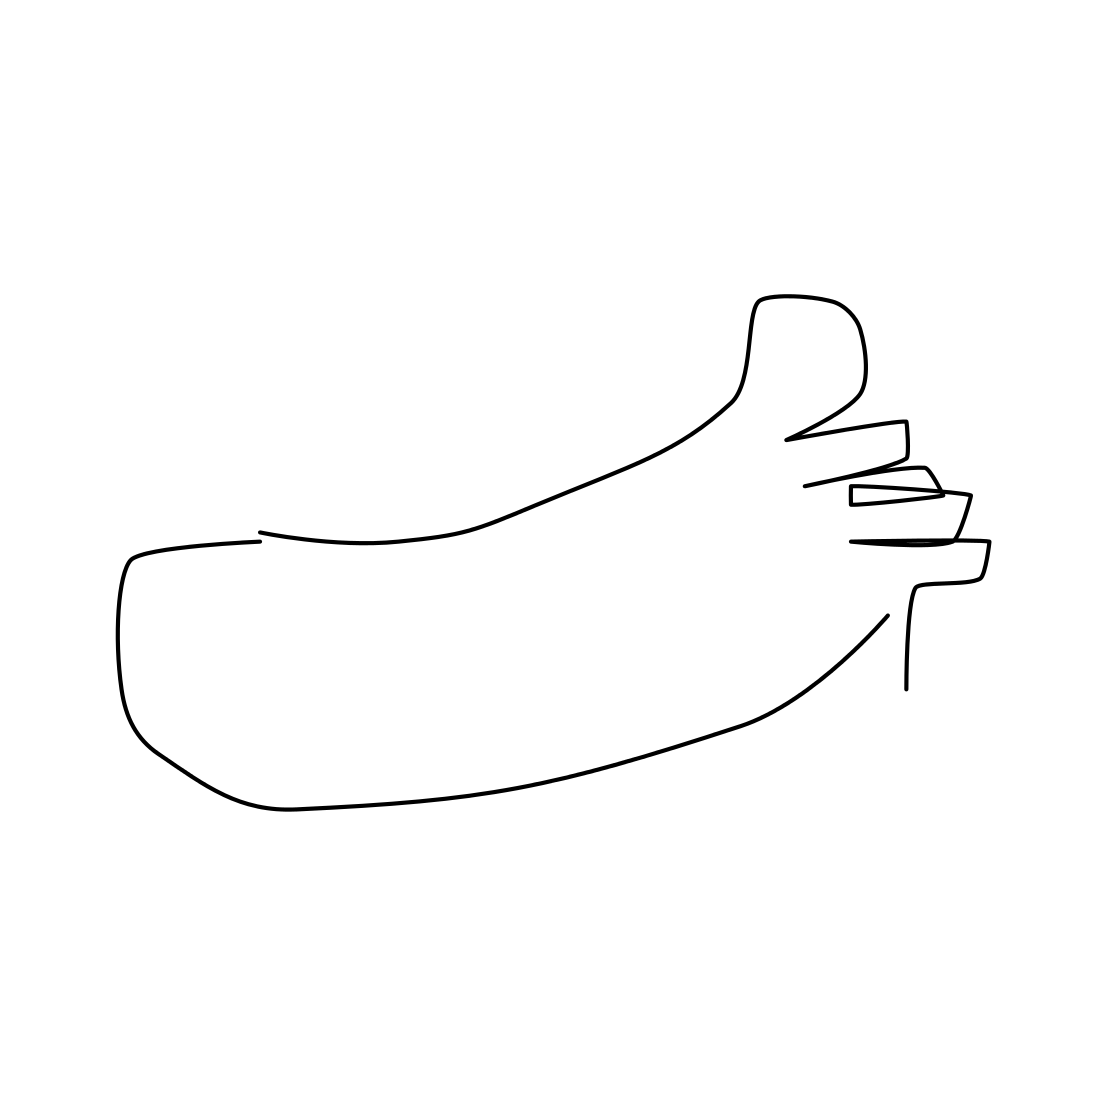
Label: foot